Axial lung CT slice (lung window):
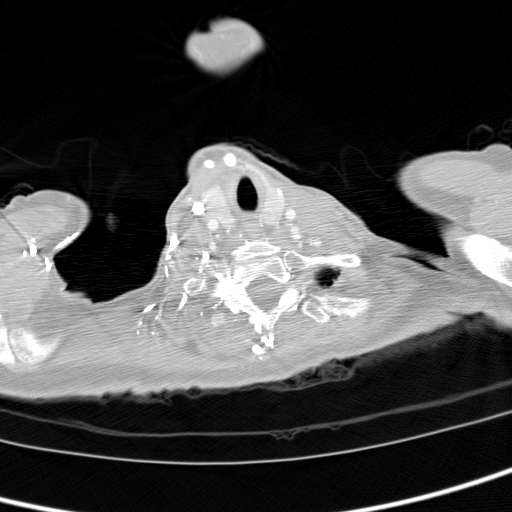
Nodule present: no